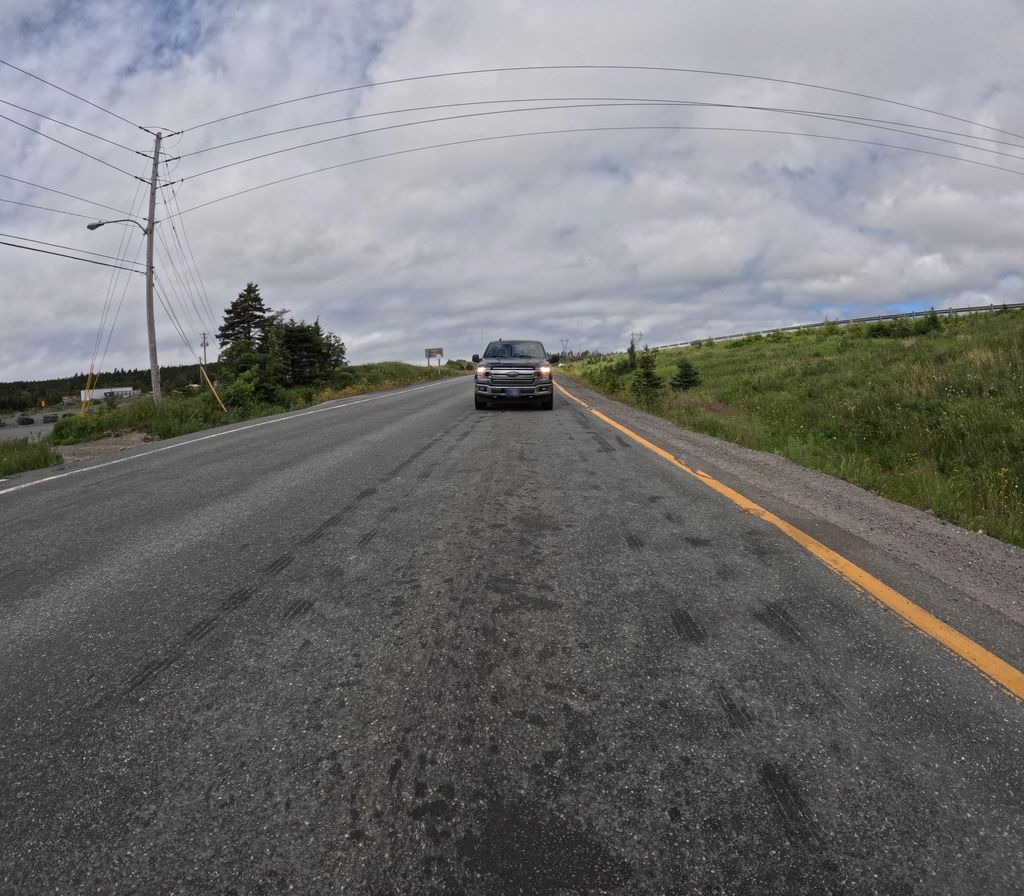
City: st_johns